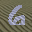
Label: 6